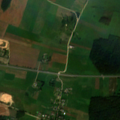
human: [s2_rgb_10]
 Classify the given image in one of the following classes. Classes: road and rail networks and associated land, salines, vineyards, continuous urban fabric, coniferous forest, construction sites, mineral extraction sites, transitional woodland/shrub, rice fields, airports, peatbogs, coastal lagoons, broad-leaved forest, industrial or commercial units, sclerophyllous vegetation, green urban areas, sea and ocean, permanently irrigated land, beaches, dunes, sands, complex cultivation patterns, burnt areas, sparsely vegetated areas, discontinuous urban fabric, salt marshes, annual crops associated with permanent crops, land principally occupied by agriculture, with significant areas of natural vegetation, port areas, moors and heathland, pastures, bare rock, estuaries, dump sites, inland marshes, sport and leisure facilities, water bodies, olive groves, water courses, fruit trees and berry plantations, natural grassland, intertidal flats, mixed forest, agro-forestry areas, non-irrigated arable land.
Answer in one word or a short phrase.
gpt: non-irrigated arable land, pastures, complex cultivation patterns, land principally occupied by agriculture, with significant areas of natural vegetation, mixed forest